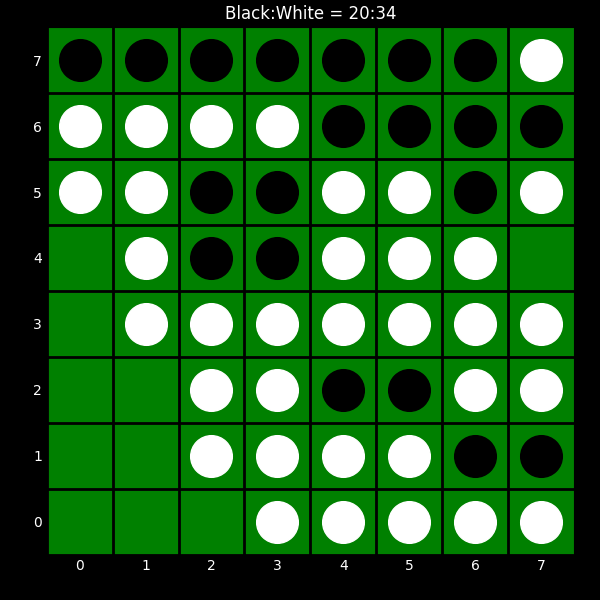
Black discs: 20
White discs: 34